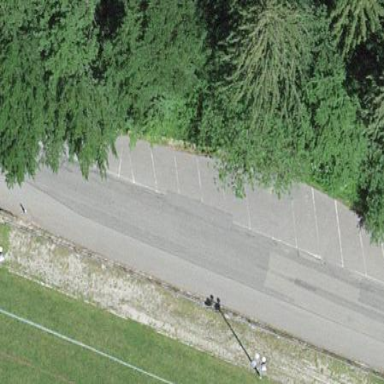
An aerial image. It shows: Parking area with asphalt surface.